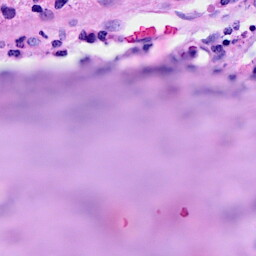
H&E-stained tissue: Breast